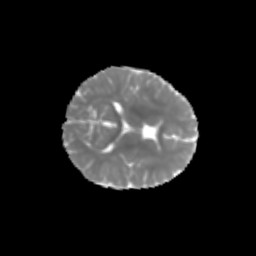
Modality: MD
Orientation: axial
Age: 6
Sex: male
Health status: healthy